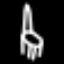
Label: chair